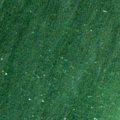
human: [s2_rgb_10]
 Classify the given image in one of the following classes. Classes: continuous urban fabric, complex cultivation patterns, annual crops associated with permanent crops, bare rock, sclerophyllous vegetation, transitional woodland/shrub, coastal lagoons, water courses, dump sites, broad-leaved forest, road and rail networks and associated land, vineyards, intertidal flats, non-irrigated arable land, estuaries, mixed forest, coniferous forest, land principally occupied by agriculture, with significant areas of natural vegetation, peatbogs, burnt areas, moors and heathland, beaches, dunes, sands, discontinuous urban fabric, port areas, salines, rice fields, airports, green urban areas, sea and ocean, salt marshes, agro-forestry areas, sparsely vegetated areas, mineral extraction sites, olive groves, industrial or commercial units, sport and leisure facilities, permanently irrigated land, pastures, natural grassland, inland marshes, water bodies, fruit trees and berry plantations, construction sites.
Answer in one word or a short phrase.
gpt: sea and ocean